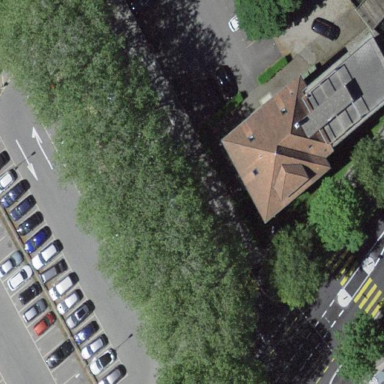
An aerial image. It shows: Commercial building.